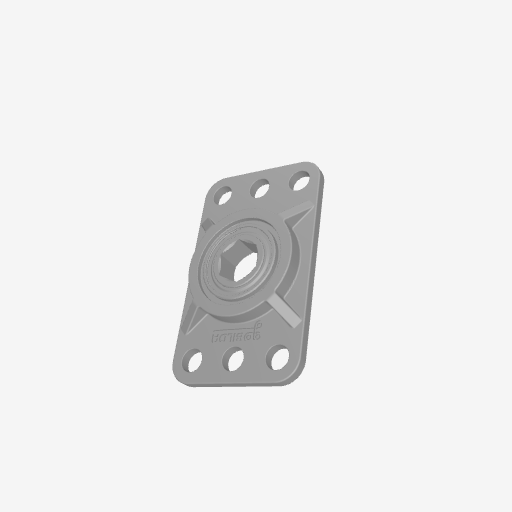
Part: FlatPillowBlock8RID